Question: I have problem with jqgrid. After click "add row", I have blank form only with buttons "Save" and "Cancel". It's my code:
'''
<script type="text/javascript">
var grid = $("#list");
$(function () {
var grid = $("#list");
grid.jqGrid({
url: 'grid.php',
datatype: 'xml',
mtype: 'GET',
colNames:['ID sprzetu', 'Kod sprzetu', 'Wlasciciel', 'Konfiguracja'],
colModel :[
{name:'SprzetID', index:'SprzetID', width:90},
{name:'Kod', index:'Kod', width:120},
{name:'Wlasciciel', index:'Wlasciciel', width:200, align:'left'},
{name:'Konfiguracja', index:'Konfiguracja', width:400, align:'left'},
],
pager: '#pager',
rowNum: 10,
rowList: [10, 20, 30],
sortname: 'SprzetID',
sortorder: 'asc',
viewrecords: true,
gridview: true,
caption: 'Lista sprzetu'
});
grid.jqGrid('navGrid', '#pager');
});
</script>
'''
And it's result:

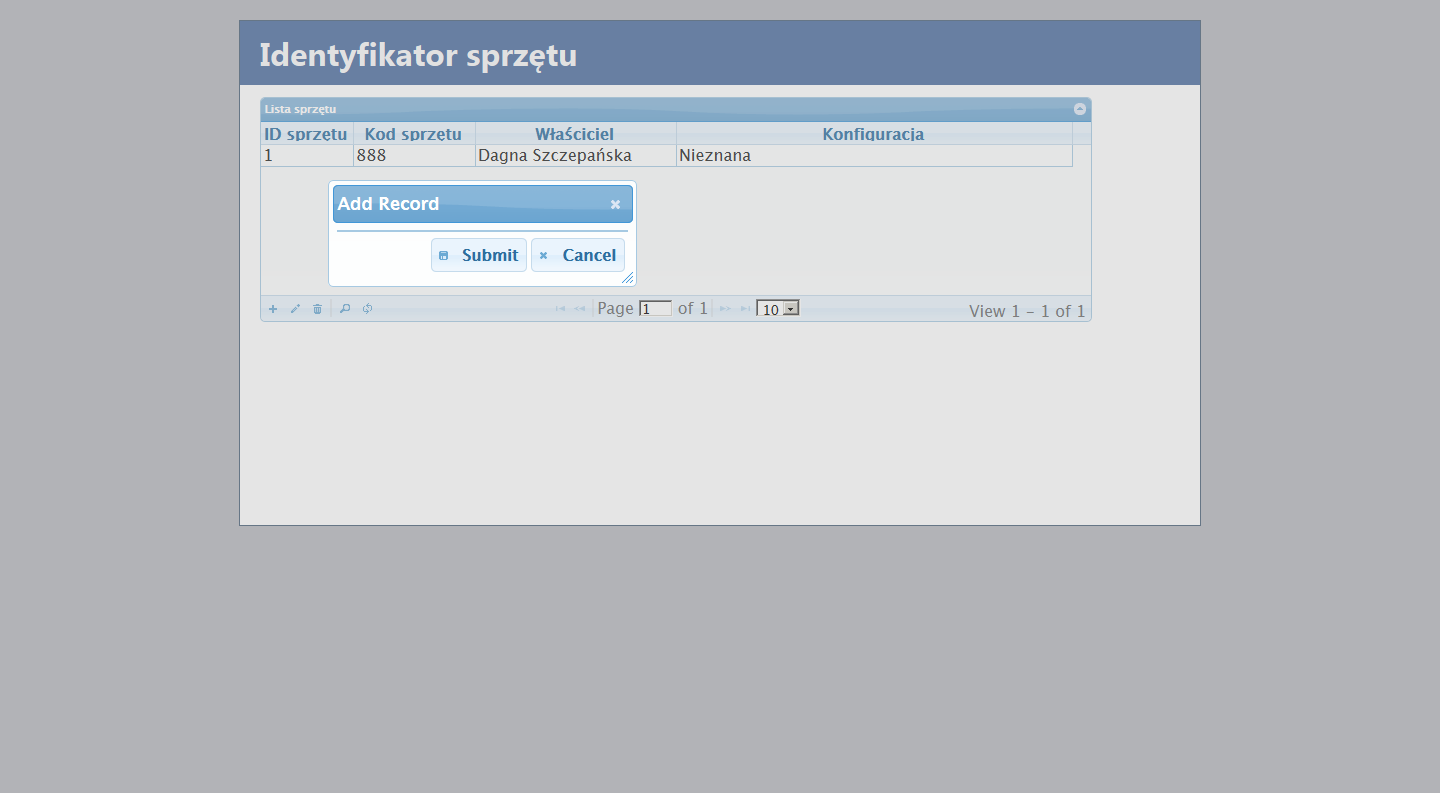
Answer: <URL> displayed all columns from the grid. You should insert 'editable: true' property in some columns which you want to see in the Add or Edit form.